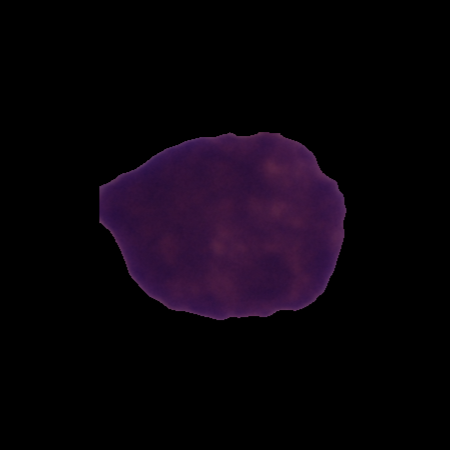
Label: cancer